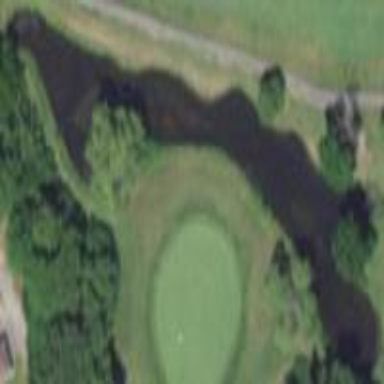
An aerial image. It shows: Water hazard on golf course. The hazard is natural water feature.